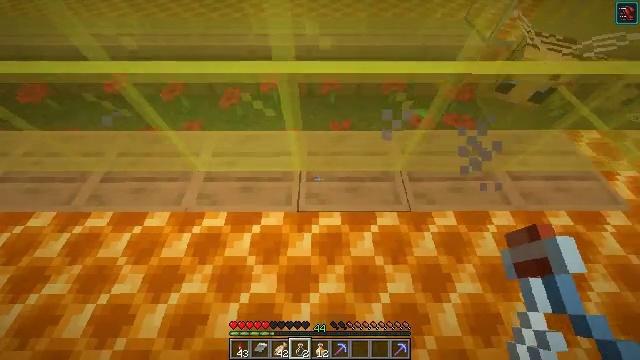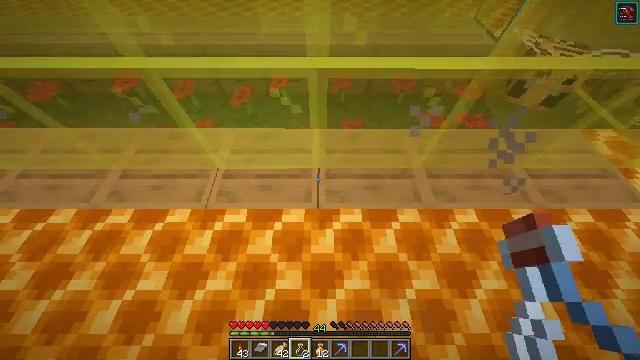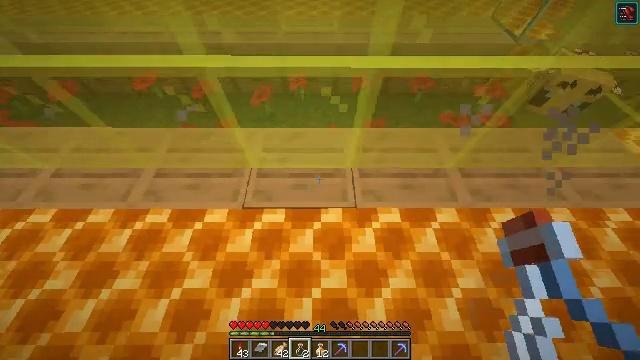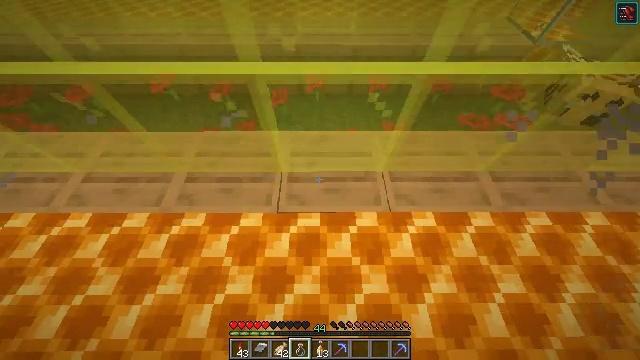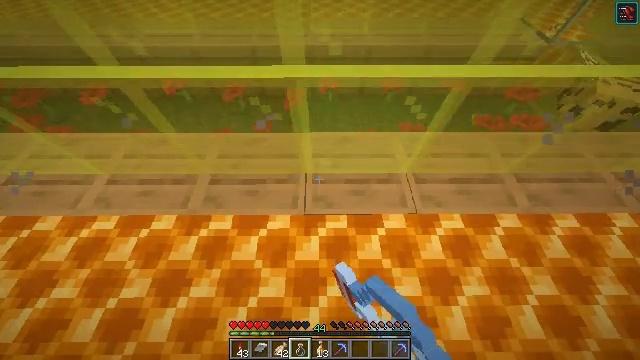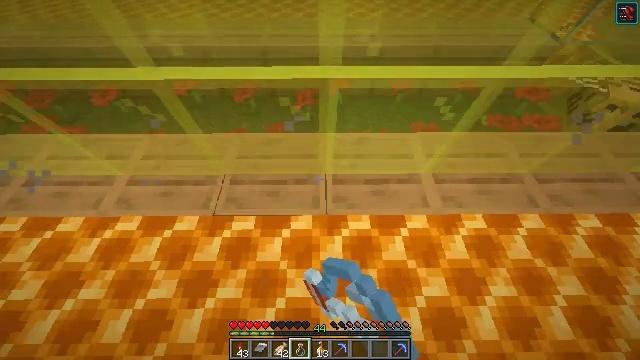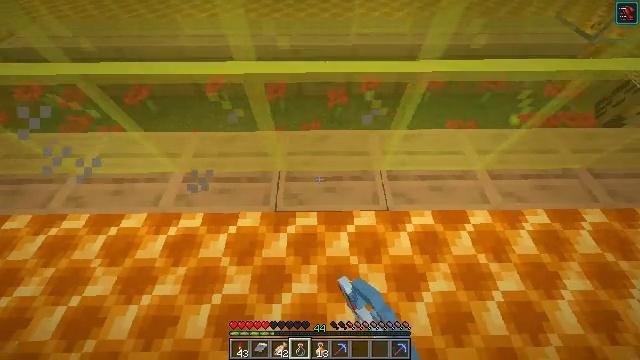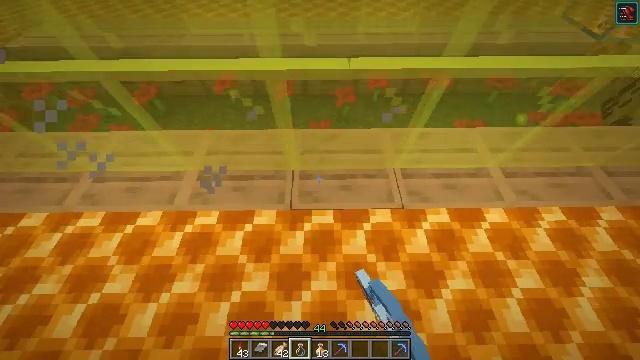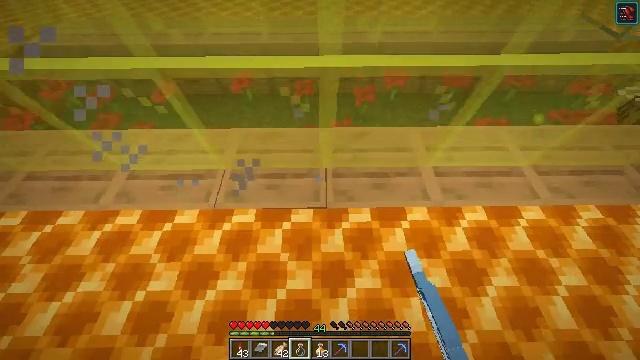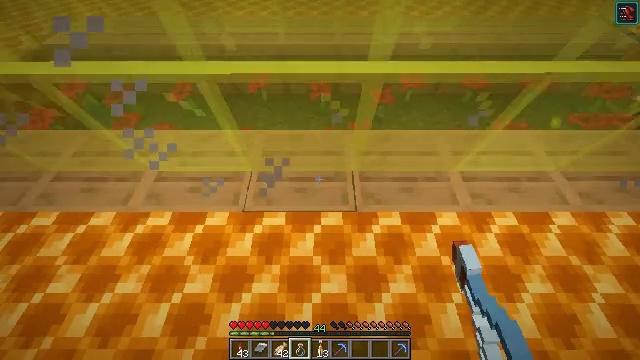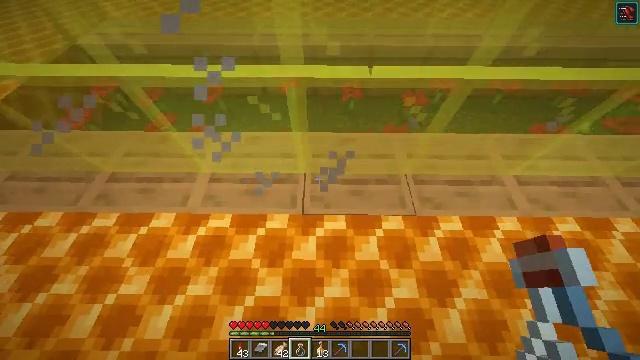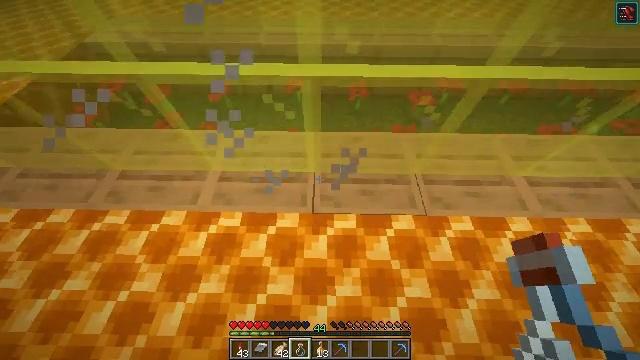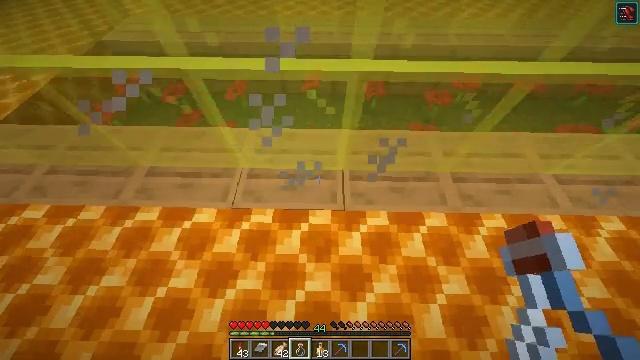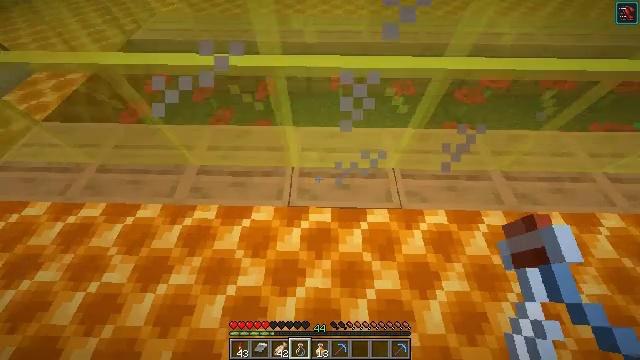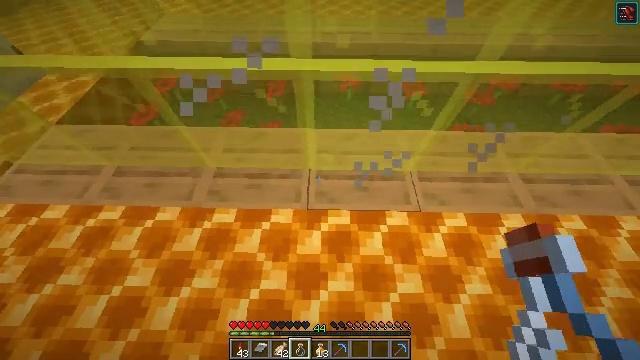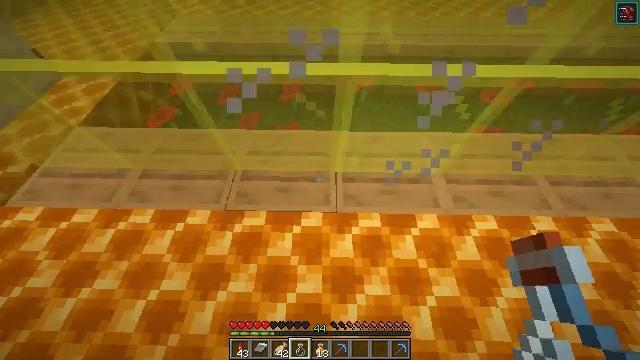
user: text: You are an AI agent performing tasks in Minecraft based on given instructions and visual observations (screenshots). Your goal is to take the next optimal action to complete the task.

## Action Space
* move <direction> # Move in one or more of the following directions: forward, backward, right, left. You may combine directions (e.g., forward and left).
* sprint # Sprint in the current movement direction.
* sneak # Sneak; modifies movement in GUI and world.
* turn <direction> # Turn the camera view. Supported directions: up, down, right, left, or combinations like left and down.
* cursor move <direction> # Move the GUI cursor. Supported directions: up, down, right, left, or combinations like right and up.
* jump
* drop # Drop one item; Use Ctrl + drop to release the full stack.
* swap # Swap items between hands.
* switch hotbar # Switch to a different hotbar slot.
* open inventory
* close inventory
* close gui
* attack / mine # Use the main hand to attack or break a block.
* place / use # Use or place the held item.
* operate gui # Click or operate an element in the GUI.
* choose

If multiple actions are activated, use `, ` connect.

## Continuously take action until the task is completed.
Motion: motion action
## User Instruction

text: Craft the honey block by arranging honey bottles.
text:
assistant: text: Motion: move left, use / place
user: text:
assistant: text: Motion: move left, use / place
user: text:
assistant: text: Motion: move left, use / place
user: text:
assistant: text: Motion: move left, use / place
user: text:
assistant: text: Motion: move left, use / place
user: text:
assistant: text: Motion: move left, use / place
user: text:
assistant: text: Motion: move left, use / place
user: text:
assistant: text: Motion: move left, use / place
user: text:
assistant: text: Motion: move left, use / place
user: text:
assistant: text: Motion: move left, use / place
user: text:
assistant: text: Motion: move left, use / place
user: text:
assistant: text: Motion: move left, use / place
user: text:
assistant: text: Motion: move left, use / place
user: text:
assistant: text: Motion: move left, use / place
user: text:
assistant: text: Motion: move left, use / place
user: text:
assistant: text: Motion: move left, use / place
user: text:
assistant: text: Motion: move left, use / place
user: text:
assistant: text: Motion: move left, use / place
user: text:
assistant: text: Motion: move left, use / place
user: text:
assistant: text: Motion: move left, use / place
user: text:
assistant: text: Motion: move left, use / place
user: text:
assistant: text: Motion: move left, use / place
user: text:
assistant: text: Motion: move left, use / place
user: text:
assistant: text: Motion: move left, use / place
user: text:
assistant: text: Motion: move left, use / place
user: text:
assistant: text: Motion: move left, use / place
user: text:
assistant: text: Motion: move forward and move left, use / place
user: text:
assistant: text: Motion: move forward and move left, use / place
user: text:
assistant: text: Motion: move forward and move left
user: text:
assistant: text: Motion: move forward and move left